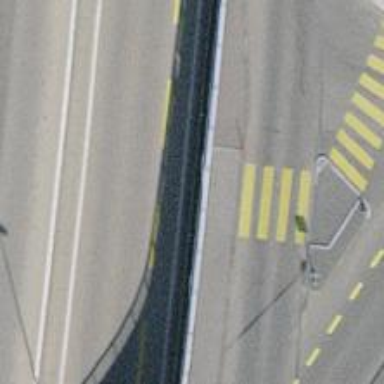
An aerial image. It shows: Kerb barrier.